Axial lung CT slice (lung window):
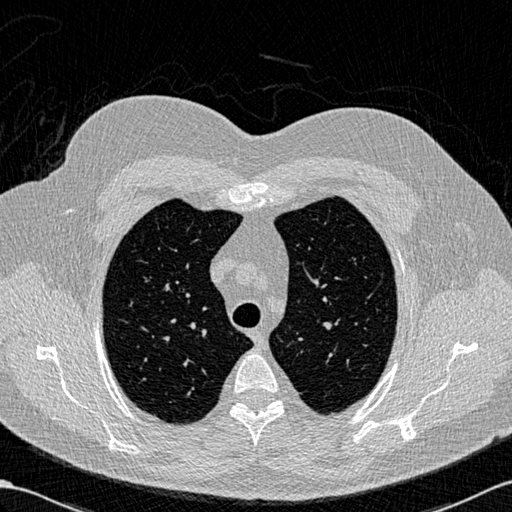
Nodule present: no